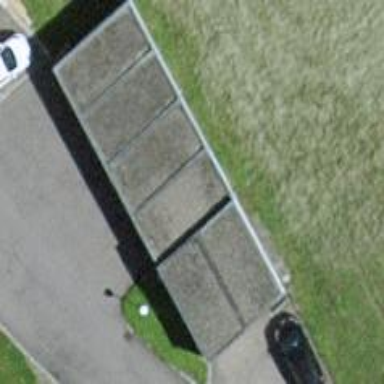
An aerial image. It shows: Group of garages.